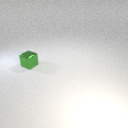
small green metal cube